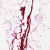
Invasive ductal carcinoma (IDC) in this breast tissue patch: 0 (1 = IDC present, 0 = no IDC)